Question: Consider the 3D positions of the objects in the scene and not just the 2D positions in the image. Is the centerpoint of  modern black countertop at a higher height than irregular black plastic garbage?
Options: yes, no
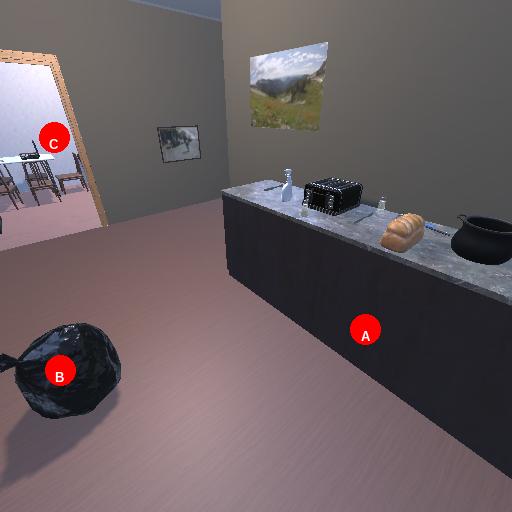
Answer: yes